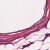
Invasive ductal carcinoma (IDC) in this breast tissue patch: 1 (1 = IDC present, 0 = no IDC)